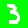
Digit: 3